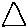
Label: triangle